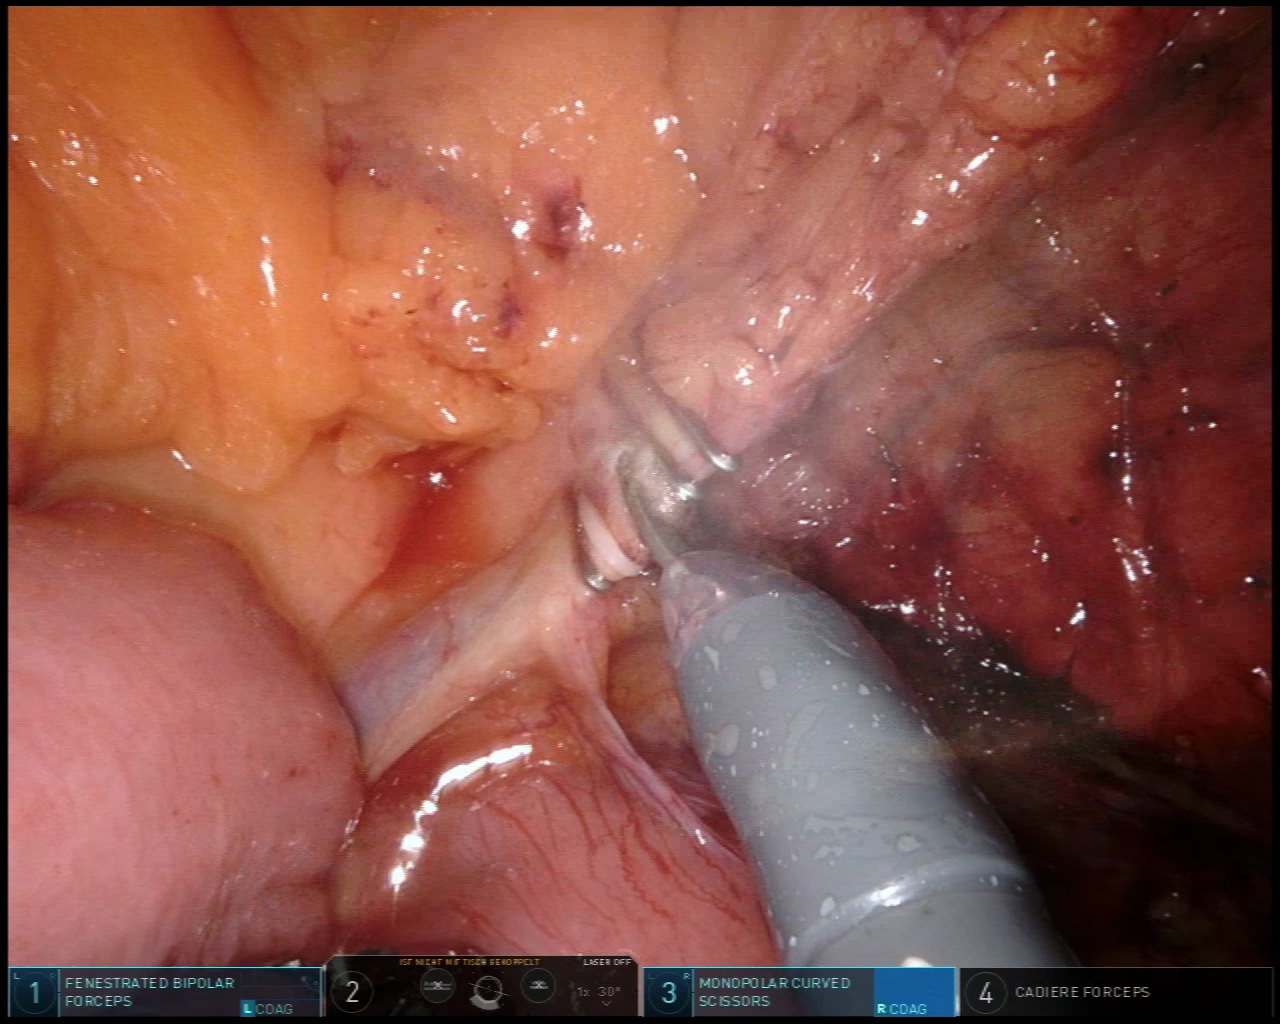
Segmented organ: intestinal_veins
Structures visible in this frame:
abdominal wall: no
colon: no
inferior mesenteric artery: no
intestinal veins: yes
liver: no
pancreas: no
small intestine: yes
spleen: no
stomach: no
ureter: no
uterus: no
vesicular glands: no